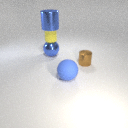
large blue metal sphere below small yellow rubber cylinder